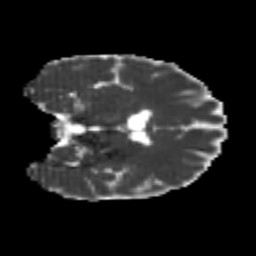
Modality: MD
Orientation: coronal
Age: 22
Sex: male
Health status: healthy
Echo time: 0.074 s